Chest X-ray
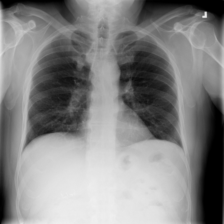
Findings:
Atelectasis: negative
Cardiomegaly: negative
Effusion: negative
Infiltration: negative
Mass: negative
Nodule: negative
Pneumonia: negative
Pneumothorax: negative
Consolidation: negative
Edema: negative
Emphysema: negative
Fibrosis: negative
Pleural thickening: negative
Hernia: negative